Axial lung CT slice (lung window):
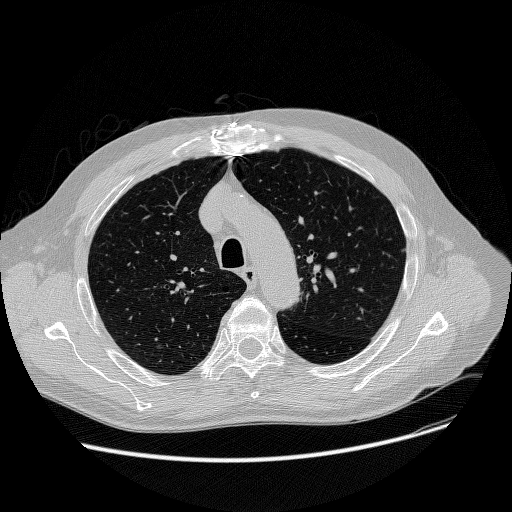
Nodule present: yes
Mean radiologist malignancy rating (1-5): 3